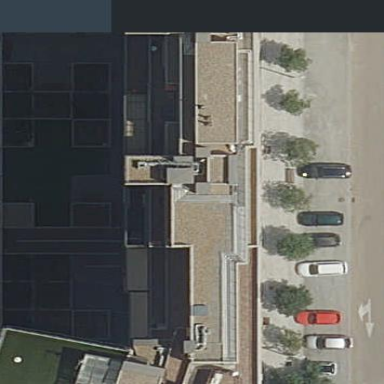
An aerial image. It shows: Residential building.